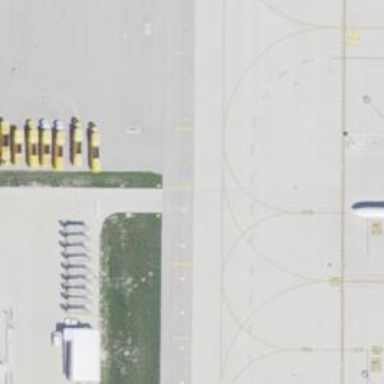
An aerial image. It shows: Image of taxiway at airport.